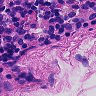
Metastatic tissue present: no